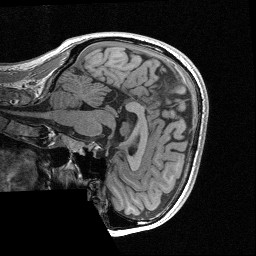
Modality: T1w
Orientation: sagittal
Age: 50
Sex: male